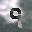
Label: 9